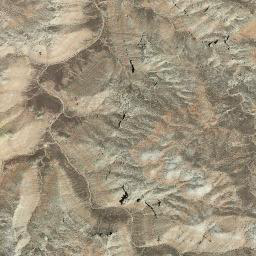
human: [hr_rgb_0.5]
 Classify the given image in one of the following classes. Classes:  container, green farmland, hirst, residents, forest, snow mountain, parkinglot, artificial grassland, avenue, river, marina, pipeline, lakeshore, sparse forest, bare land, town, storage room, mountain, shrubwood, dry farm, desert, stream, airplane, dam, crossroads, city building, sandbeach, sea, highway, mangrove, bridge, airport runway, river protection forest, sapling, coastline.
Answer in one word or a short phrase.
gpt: mountain